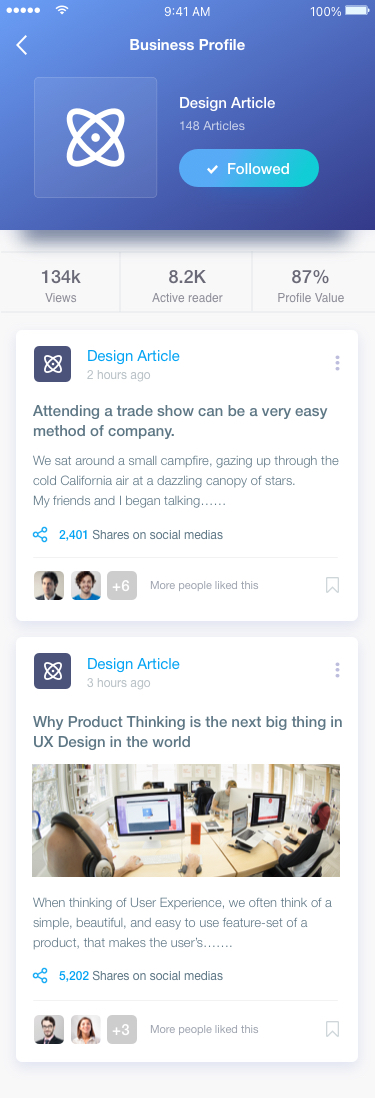
Text in this UI design:
Business Profile
Attending a trade show can be a very easy method of company.
We sat around a small campfire, gazing up through the cold California air at a dazzling canopy of stars.
My friends and I began talking……
2,401 Shares on social medias
Design Article
2 hours ago
More people liked this
+6
Why Product Thinking is the next big thing in UX Design in the world
When thinking of User Experience, we often think of a simple, beautiful, and easy to use feature-set of a product, that makes the user’s…….
5,202 Shares on social medias
Design Article
3 hours ago
More people liked this
+3
Design Article
148 Articles
Followed
134k
Views
87%
Profile Value
8.2K
Active reader